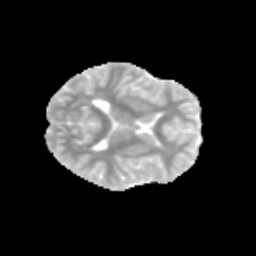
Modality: MD
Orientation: axial
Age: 13
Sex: female
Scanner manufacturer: siemens
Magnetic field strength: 3 T
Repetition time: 3.8 s
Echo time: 0.07 s